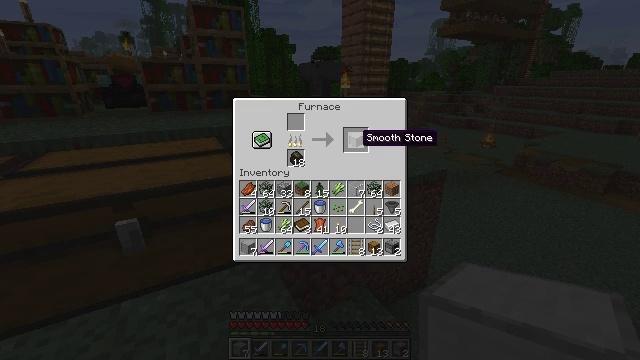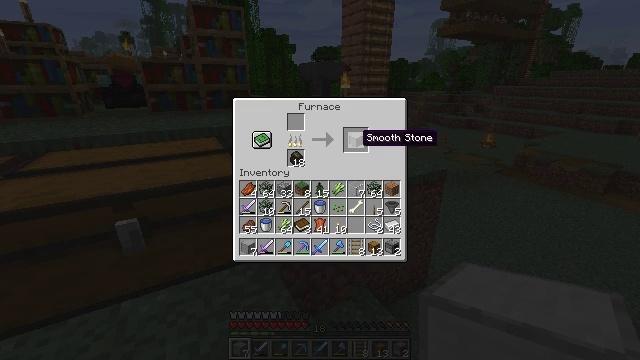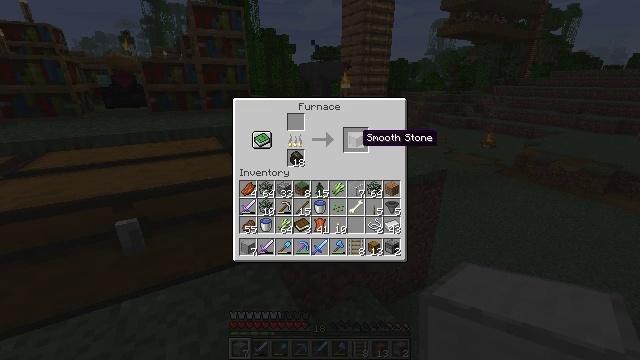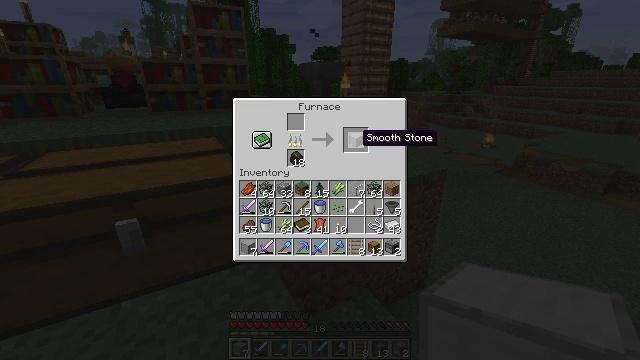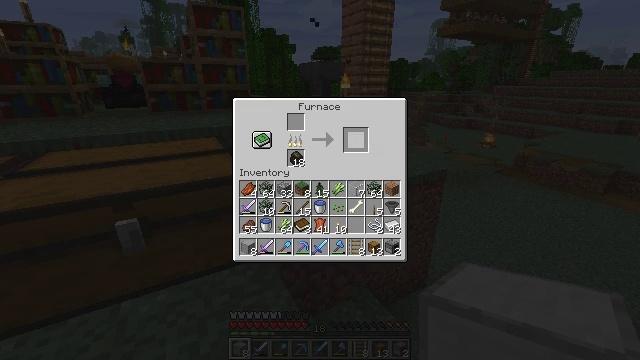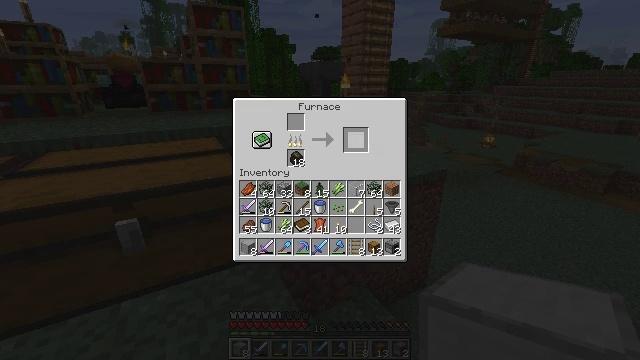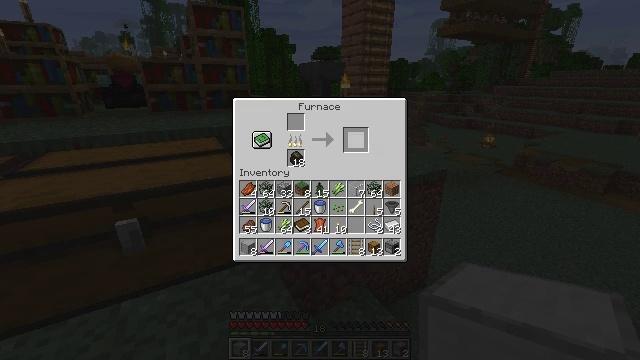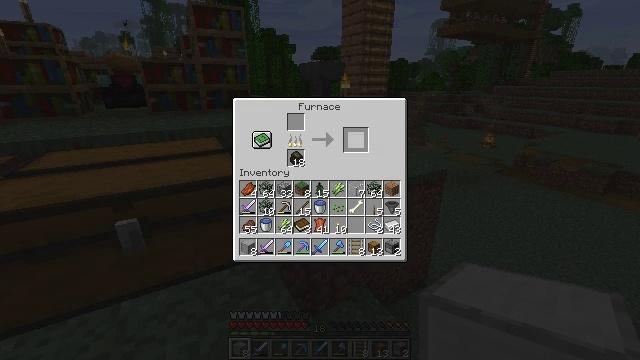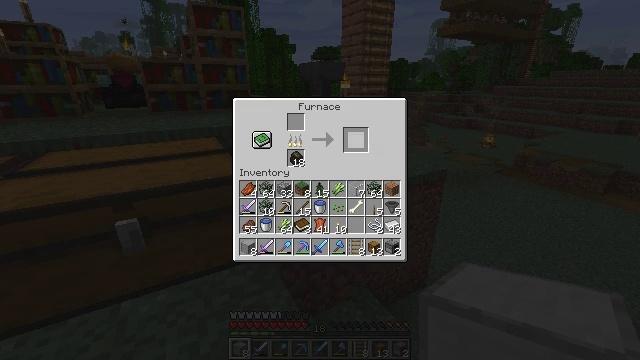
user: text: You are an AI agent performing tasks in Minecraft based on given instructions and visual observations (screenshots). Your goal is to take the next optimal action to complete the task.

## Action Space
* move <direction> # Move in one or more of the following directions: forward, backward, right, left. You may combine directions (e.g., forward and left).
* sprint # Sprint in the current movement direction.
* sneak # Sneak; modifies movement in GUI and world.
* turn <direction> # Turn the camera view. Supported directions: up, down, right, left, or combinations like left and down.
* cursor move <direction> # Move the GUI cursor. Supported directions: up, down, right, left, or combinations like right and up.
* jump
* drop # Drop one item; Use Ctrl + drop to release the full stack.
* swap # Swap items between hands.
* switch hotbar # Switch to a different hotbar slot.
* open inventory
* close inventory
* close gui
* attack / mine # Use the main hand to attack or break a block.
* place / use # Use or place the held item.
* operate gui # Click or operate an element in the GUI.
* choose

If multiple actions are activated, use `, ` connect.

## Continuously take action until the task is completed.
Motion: motion action
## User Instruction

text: Smelt stone into a smooth stone.
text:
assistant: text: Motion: sneak
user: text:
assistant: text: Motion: sneak
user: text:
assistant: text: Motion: sneak
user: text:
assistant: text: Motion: sneak, operate gui
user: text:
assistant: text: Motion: sneak, operate gui
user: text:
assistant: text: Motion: sneak
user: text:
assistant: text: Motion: sneak
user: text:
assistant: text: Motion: sneak
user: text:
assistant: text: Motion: sneak